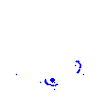
Particle: proton